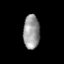
Tissue: prostate
Cell type: B cells
Senescence score: 0.6919
Nuclear area (px): 546
Mean DAPI intensity: 152.374